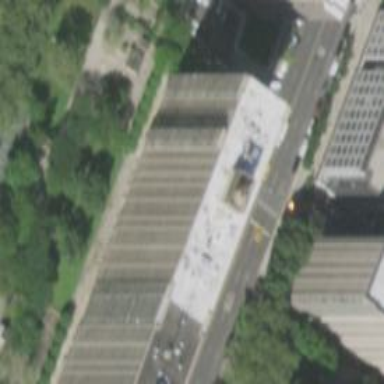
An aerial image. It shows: Flat concrete roof building with apartments.